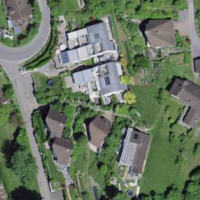
EUNIS habitat code: 55
Species observed at this site:
Symphoricarpos albus